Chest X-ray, AP view. Patient: 74 years old, sex M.
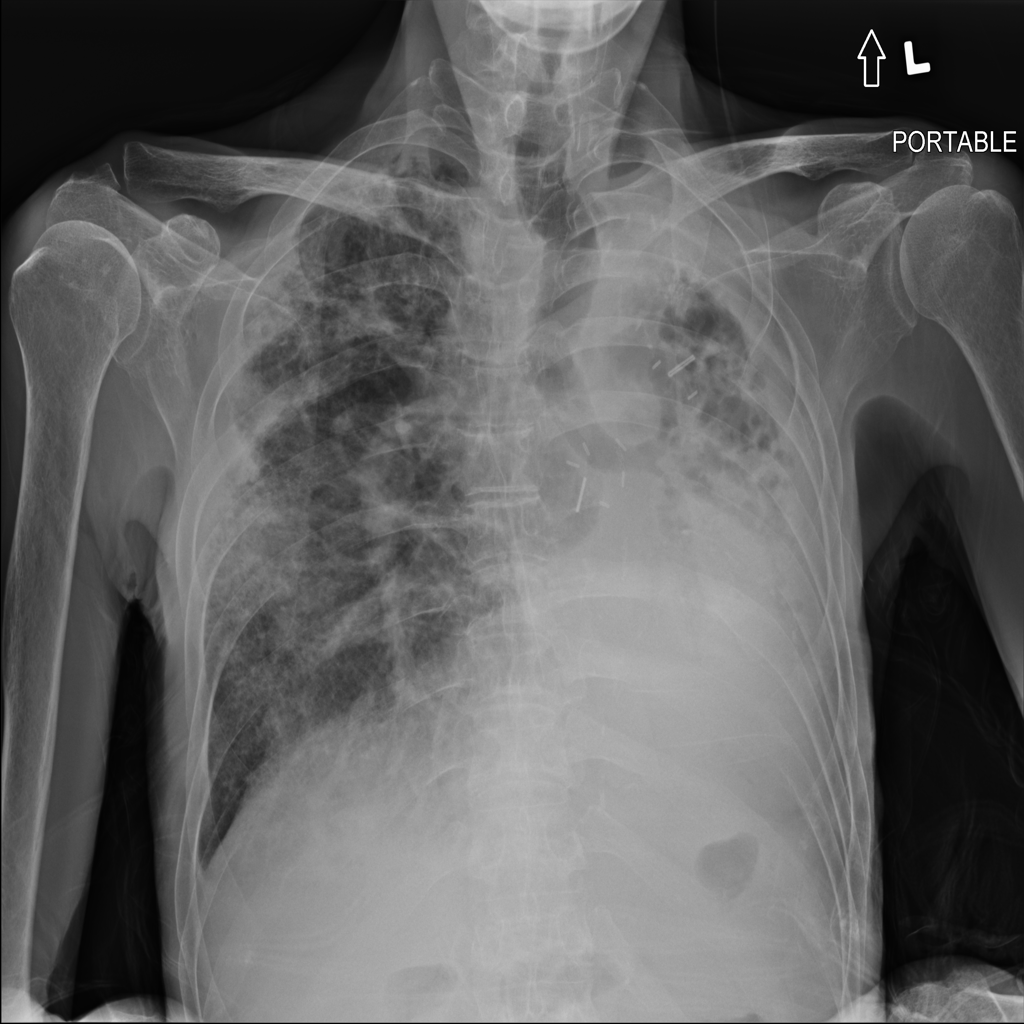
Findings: Infiltration, Pleural_Thickening